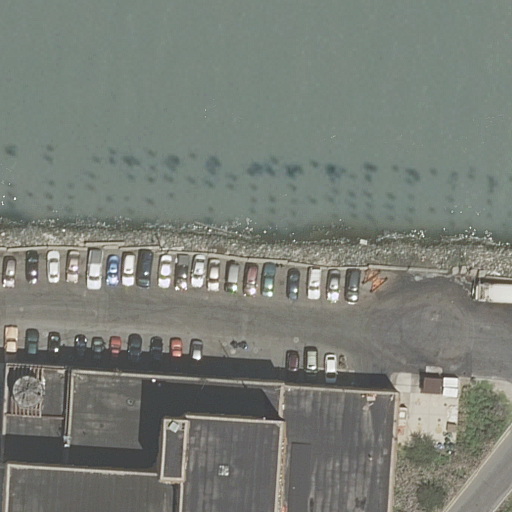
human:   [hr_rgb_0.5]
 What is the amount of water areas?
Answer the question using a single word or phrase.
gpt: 1

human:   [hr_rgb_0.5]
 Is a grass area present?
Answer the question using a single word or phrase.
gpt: yes

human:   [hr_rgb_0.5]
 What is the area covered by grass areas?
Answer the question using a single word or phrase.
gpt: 250m2

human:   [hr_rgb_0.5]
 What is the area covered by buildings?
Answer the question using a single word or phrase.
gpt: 0m2

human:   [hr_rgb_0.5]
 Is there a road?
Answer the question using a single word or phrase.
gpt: yes

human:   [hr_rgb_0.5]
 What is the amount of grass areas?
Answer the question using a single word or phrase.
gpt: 2

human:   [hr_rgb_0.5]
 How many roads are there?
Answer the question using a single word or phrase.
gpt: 1

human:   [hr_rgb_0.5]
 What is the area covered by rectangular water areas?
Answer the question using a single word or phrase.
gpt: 4690m2

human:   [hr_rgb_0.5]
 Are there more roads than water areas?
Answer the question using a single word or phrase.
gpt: no

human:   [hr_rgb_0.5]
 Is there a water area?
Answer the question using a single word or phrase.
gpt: yes

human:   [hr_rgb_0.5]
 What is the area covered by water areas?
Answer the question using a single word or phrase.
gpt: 4690m2

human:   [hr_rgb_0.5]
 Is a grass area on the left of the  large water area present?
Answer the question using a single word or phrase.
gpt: no

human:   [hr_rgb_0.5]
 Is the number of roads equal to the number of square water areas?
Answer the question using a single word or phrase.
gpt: no

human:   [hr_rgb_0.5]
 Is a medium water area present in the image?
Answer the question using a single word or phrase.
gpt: no

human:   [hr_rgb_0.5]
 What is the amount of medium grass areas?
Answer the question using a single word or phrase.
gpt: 1

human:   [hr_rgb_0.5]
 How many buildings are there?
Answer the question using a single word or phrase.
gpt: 0

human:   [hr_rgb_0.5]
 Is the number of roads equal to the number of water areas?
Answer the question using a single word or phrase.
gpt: yes

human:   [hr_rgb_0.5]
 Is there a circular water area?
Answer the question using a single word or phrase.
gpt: no

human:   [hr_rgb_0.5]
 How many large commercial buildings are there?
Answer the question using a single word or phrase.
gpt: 0

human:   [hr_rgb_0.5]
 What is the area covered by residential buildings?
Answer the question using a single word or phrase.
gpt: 0m2

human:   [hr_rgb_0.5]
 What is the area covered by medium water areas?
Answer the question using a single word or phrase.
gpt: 0m2

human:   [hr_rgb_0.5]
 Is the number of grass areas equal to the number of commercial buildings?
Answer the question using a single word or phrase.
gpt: no

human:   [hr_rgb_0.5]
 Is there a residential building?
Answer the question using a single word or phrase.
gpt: no

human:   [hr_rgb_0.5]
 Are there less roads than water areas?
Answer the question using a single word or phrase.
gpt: no

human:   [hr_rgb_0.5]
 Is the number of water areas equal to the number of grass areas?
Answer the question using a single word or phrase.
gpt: no

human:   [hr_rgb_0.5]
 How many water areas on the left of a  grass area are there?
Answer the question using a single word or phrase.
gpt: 1

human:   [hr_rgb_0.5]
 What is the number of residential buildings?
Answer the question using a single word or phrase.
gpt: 0

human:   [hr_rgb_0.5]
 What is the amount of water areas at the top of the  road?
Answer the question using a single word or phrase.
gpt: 1

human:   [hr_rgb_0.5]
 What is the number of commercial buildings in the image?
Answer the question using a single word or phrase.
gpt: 0

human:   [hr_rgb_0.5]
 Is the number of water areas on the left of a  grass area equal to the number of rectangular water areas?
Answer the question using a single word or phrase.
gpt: yes

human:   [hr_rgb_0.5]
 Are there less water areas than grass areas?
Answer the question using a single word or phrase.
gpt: yes

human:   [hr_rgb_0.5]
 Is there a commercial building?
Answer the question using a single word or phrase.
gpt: no

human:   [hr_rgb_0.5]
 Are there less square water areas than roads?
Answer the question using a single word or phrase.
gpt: yes

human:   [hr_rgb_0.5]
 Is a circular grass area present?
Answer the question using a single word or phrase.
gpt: no

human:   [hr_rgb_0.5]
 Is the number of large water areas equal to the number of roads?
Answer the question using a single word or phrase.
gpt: yes

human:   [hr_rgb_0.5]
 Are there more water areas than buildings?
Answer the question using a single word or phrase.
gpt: yes

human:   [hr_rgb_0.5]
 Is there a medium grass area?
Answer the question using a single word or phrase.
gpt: yes

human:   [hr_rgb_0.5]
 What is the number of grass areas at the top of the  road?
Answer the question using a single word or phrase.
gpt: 1

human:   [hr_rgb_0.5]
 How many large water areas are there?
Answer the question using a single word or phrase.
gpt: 1

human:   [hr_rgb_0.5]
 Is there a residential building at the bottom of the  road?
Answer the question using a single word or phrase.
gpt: no

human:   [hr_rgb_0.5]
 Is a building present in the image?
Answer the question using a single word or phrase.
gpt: no

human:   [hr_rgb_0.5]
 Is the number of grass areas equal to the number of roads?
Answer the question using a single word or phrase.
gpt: no

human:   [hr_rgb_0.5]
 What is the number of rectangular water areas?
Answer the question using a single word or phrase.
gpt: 1

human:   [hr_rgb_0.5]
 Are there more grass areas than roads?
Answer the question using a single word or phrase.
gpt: yes

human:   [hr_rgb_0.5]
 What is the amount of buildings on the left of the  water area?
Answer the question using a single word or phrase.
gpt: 0

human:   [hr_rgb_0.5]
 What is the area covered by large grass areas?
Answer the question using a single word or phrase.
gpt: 0m2

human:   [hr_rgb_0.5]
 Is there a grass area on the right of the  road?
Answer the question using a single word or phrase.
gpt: yes

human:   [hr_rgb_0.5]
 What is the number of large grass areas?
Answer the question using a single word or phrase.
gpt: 0

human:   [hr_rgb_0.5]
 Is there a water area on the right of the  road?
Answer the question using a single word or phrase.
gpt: no

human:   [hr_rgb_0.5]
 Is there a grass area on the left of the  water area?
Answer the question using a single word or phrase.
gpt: no

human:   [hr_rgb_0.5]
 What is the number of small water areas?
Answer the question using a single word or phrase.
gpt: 0

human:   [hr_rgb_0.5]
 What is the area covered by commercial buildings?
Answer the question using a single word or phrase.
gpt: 0m2

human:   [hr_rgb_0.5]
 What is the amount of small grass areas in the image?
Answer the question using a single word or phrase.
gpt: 1

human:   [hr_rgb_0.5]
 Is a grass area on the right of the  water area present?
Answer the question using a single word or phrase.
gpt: yes

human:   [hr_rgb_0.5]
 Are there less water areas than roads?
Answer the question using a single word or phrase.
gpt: no

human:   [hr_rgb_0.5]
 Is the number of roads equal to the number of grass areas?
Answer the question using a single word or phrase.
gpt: no

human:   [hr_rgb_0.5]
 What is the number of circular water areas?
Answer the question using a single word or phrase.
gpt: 0

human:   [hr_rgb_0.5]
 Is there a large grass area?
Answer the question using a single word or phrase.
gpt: no

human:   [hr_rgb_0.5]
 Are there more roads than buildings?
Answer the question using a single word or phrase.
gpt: yes

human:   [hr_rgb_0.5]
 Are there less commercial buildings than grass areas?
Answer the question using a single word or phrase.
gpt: yes

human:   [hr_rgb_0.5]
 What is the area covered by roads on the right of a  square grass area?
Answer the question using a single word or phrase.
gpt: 0m2

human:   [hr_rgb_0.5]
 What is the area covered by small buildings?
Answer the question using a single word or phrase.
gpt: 0m2

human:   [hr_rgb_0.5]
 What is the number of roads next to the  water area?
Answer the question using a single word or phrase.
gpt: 1

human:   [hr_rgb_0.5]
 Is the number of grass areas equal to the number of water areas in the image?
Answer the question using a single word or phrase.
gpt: no